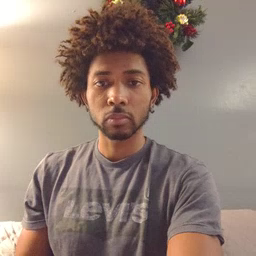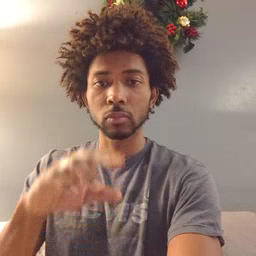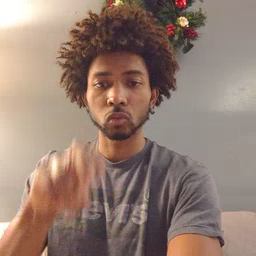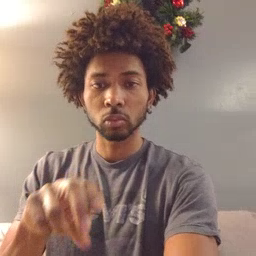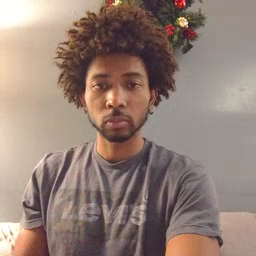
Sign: chair